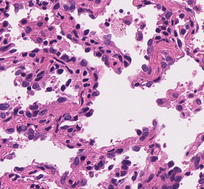
Tumor epithelial tissue: yes
Tumor-associated stroma tissue: yes
Normal tissue: no